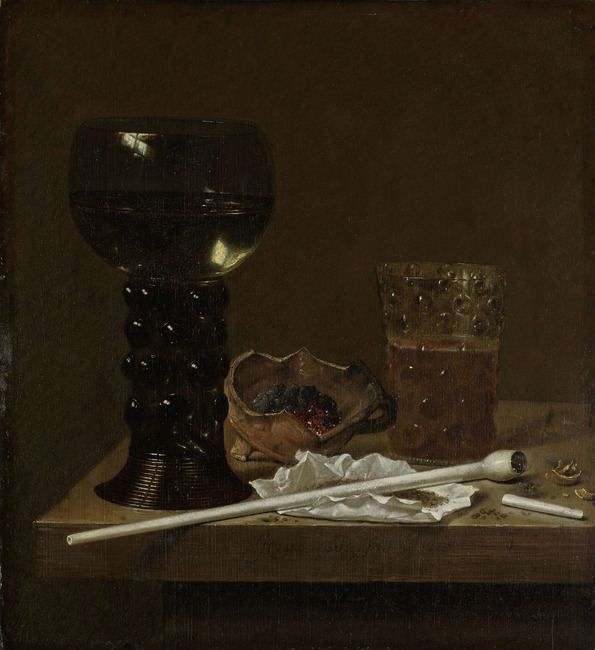
Title: Stilleven met roemer, bierglas en pijp
Artist: Jan van de Velde (III)
Earliest date: 1658
Latest date: 1658
Genre: painting
Iconography: Tobacco
Keywords: still life, drinking glass, pipe, tobacco